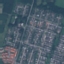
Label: Residential